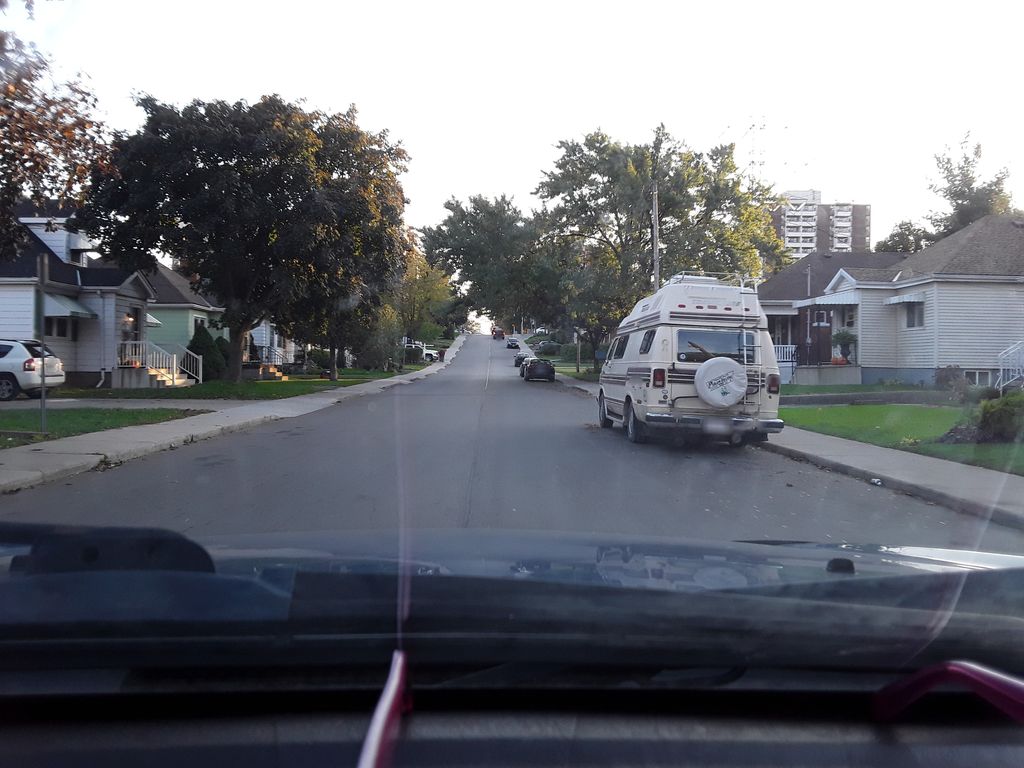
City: hamilton